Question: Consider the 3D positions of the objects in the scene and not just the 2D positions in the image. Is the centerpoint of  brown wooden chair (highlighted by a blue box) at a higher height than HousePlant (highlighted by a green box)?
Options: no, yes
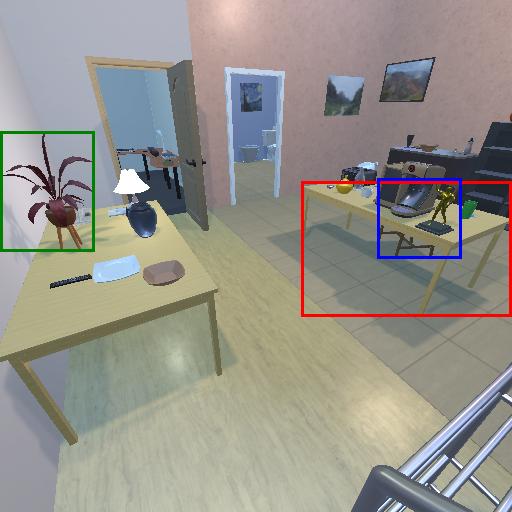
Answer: no